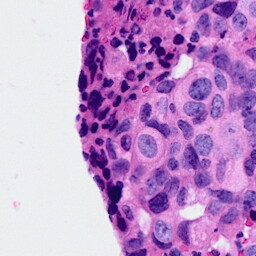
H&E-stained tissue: Breast